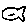
Label: fish